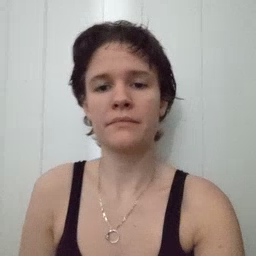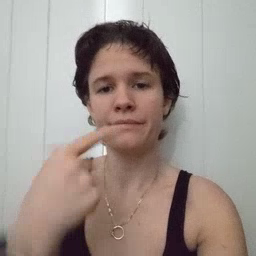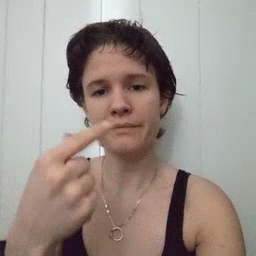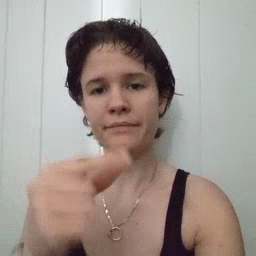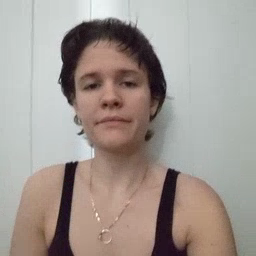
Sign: green